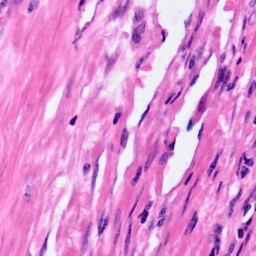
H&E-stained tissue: Pancreatic